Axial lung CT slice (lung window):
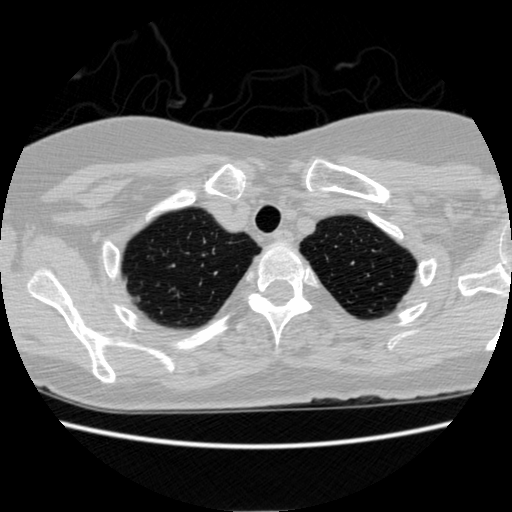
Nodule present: no